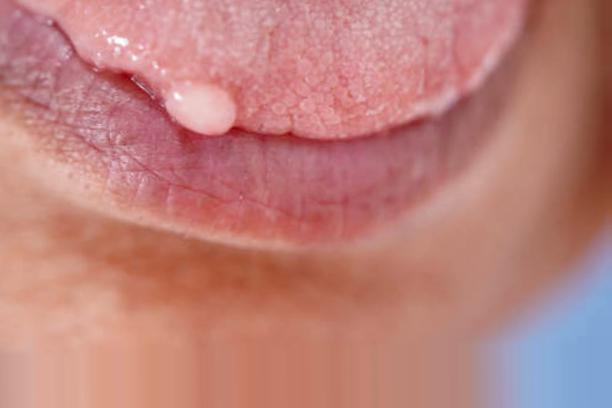
Condition: Mouth Ulcer